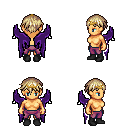
a pixel art fantasy rpg character, female body template, human, tanned skin, purple wings, magenta pants, white blonde short bangs hairstyle, gold tiara, black shoes, four views (front, back, left, right), 2x2 character sprite sheet, small pixel art, hard edges, no anti-aliasing